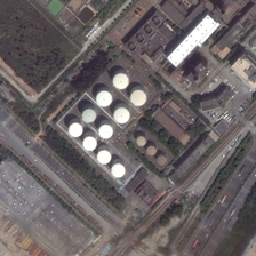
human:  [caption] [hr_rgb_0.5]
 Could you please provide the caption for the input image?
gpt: the green roof is a road in front of the house .

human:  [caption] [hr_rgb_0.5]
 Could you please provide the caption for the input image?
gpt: There is a spacious road and neatly arranged dome buildings around.

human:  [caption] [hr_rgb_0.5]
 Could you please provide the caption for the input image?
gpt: behind the grey roof houses are rows of storagetanks .

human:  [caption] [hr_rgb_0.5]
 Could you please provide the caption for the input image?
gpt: There is a spacious road around the neatly arranged dome.

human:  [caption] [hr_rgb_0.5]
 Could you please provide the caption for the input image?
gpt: the silver dome neatly arranged buildings and many grey roof buildings around the road cross .